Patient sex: M
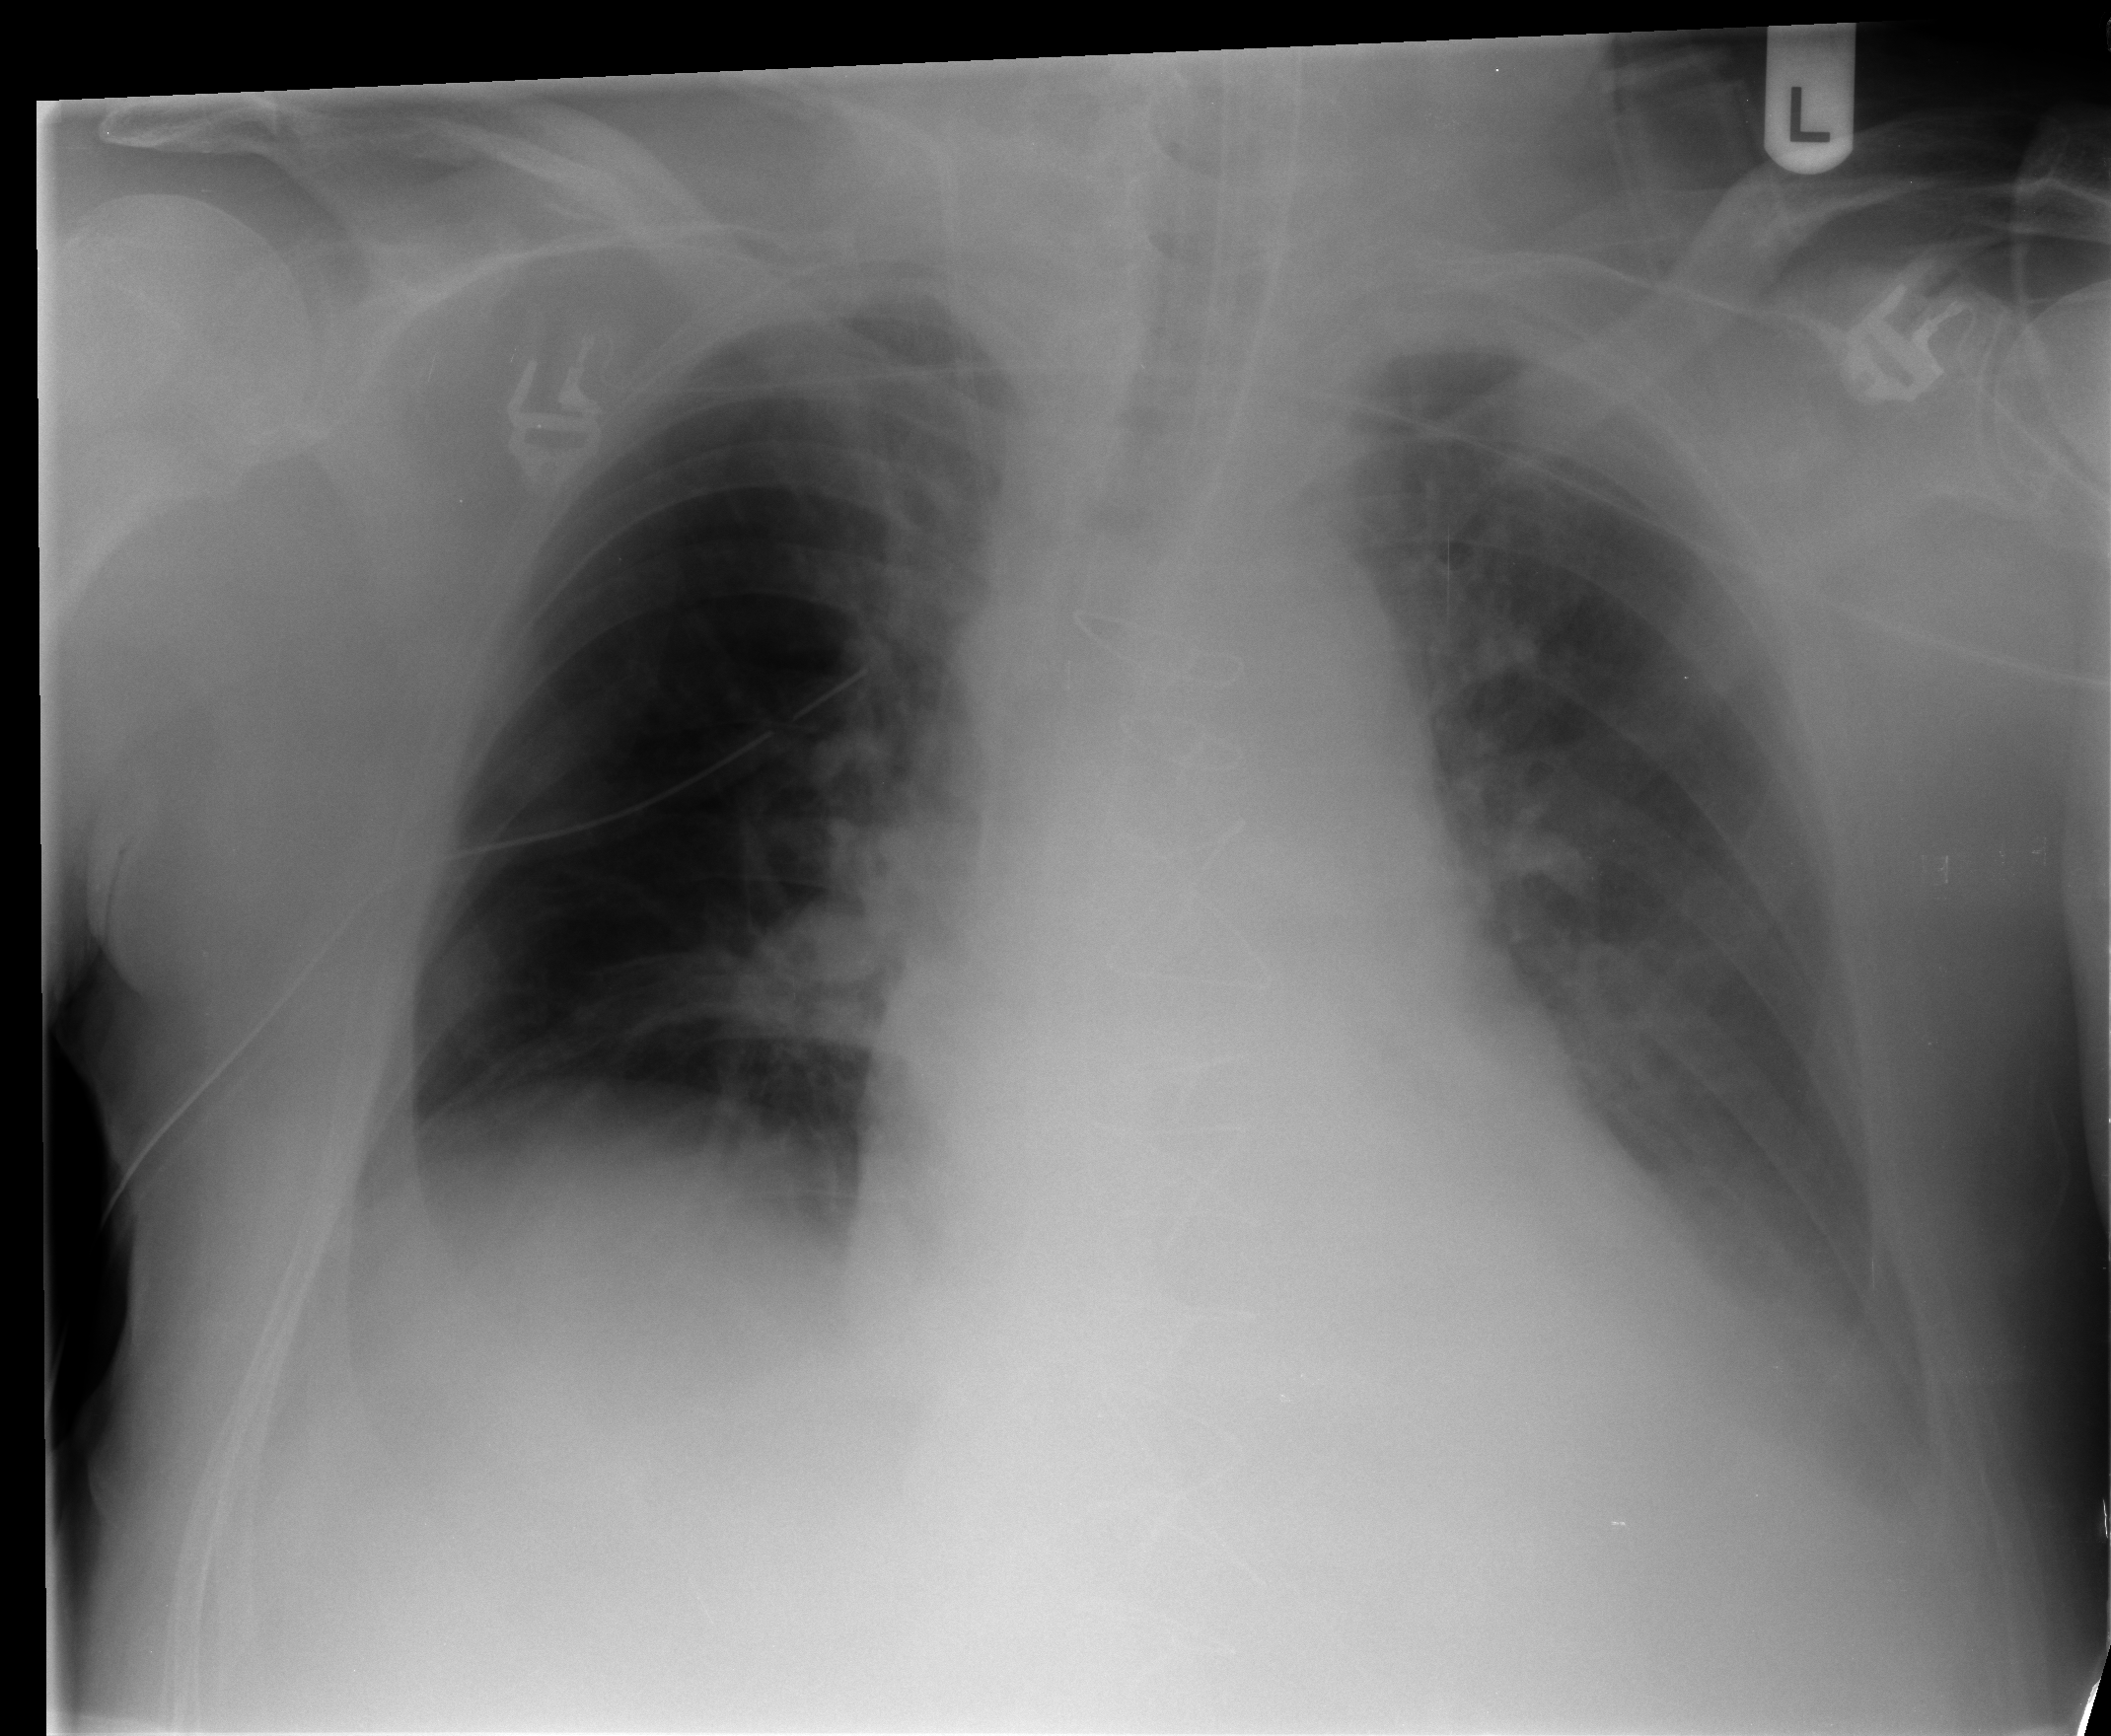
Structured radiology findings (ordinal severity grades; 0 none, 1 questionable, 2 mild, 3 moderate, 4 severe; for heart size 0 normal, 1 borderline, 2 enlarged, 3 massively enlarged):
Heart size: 2
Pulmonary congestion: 1
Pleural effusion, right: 2
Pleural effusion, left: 2
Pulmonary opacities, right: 0
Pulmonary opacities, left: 1
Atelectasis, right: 2
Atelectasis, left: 2